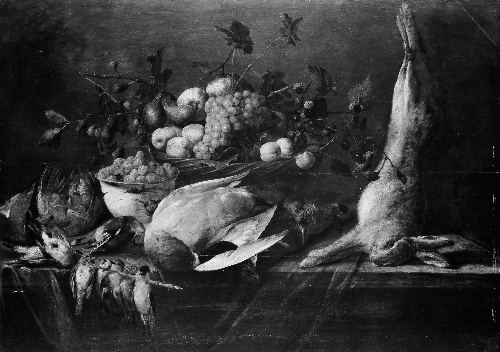
Title: Still Life of Fruit and Game
Artist: Pieter van Overschee
Artist bio: Flemish, active ca. 1645–61
Date: 1645
Object type: Painting
Classification: Paintings
Medium: Oil on wood
Dimensions: 32 7/8 x 46 3/4 in. (83.5 x 118.7 cm)
Department: European Paintings
Credit line: Bequest of Grace Wilkes, 1921
Accession year: 1922
Repository: Metropolitan Museum of Art, New York, NY
Tags: Birds|Fruit|Still Life|Grapes|Rabbits